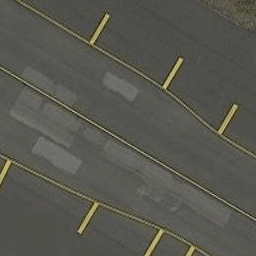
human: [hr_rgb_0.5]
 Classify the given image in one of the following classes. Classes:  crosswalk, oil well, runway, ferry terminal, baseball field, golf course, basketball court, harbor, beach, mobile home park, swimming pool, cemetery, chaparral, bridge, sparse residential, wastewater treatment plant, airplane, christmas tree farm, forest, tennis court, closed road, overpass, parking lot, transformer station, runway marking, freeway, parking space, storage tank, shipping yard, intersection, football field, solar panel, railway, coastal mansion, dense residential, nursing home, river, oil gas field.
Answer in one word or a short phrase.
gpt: runway marking